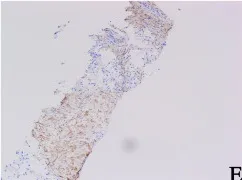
Microscopic architectural features of a liver mass biopsy. (E) SMA staining: tumor cells were positive.
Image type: pathology (immunostaining)